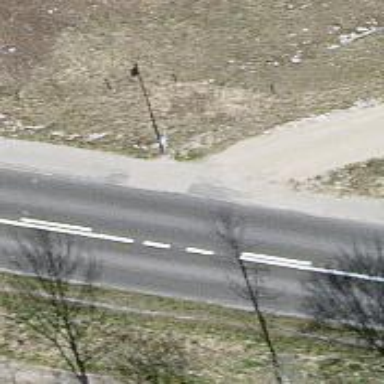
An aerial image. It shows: Unmarked road crossing.